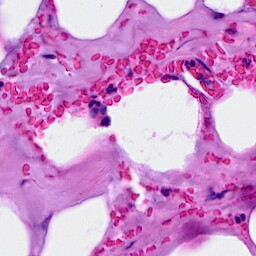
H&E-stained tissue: Breast